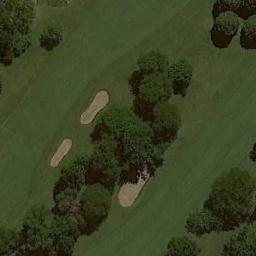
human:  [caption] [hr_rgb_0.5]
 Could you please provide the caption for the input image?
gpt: Two similar-sized bunkers next to each other .

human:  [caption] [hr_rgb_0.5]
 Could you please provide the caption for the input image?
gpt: The golf course has two fairways, Some barrier trees and three sandpits .

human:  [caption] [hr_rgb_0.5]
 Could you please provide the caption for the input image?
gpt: Many trees are near the golf course .

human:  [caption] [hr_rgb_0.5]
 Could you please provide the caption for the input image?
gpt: There are three bunkers and some trees on the golf course .

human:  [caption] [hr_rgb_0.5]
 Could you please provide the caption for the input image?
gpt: There are several bunkers and many trees on a large green lawn on the golf course .